Interaction volume radius: 5 \u00c5
Interaction volume height: 10 \u00c5
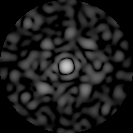
Disorder parameter: 0.8586